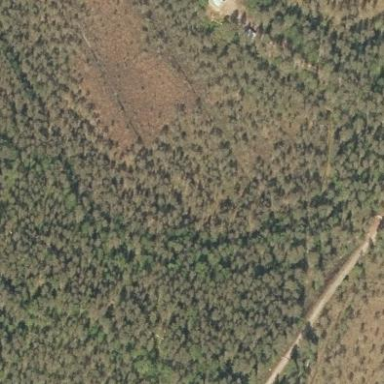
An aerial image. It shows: Needle-leaved woodland.